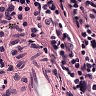
Metastatic tissue present: no